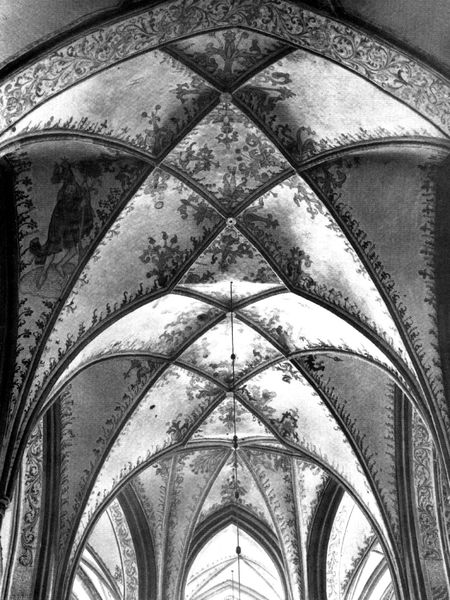
Titel: Katharinenkirche in Brandenburg
Standort: Brandenburg, Katharinenkirche (EU - D - BB)
Schlagwörter: blätter, schatten, ausschnitt, blumen, fenster, grau, hell, lampe, licht, mitte, pfeiler, schwarz, säulen, weiss, malerei, muster, kappen, kirche, decke, pflanzen, gotik, ranken, schiff, bogen, kette, dekor, floral, wandmalerei, foto, bögen, gewölbe, kreuz, seil, mosaik, zwickel, kathedrale, kreuzrippen, kreuzrippengewölbe, mittelschiff, gotisch, kreuzgewölbe, kreuzgratgewölbe, spitzbogen, mittelalter, fresko, vegetabil, bemalung, streben, grat, nischen, deckenmalerei, vierung, netzgewölbe, aufhängung, ornement, stichkappen, ornemente, gewölbedecke, gewölne, gewölb, andmalerei